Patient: sex M, age 71
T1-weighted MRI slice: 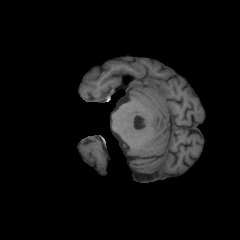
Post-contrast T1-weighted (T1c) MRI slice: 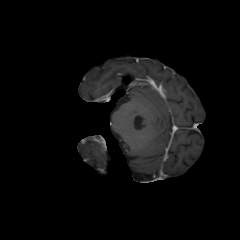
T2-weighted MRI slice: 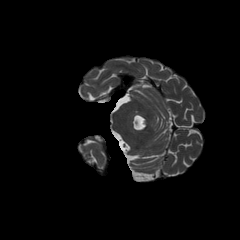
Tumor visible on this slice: no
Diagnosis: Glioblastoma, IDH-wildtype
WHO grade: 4